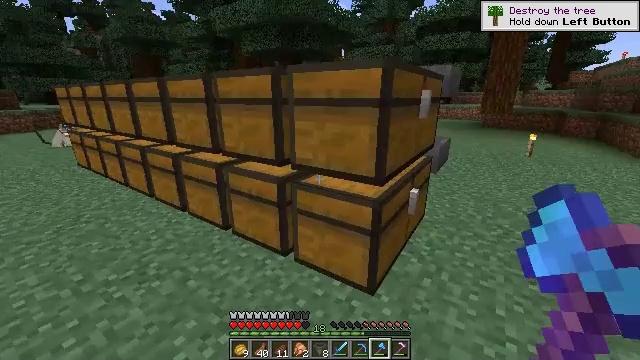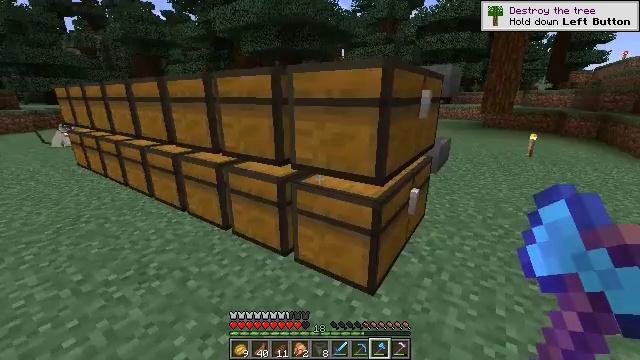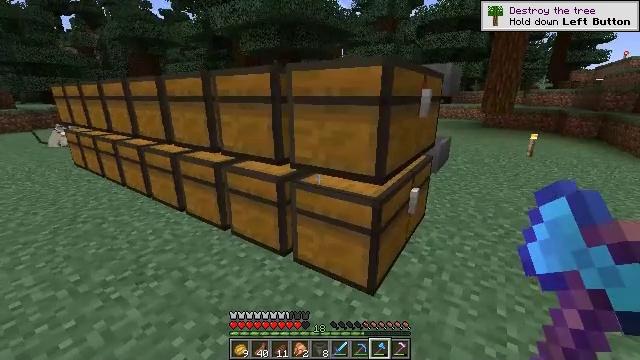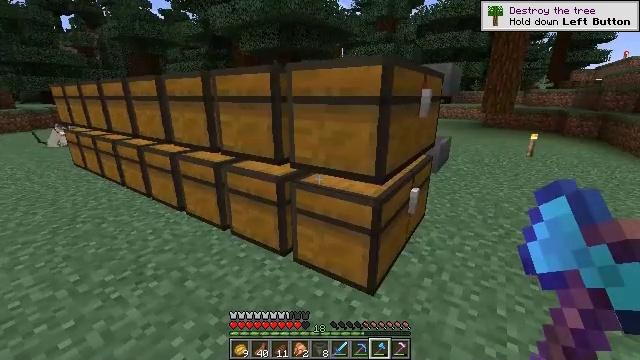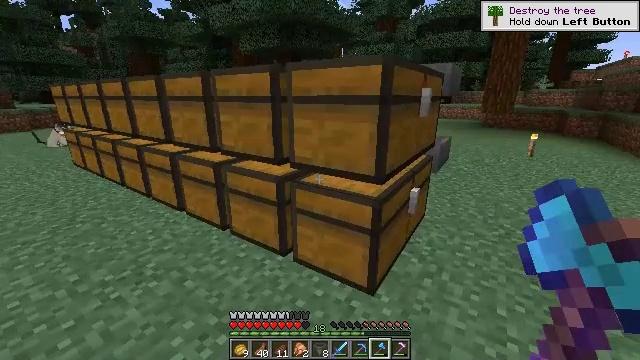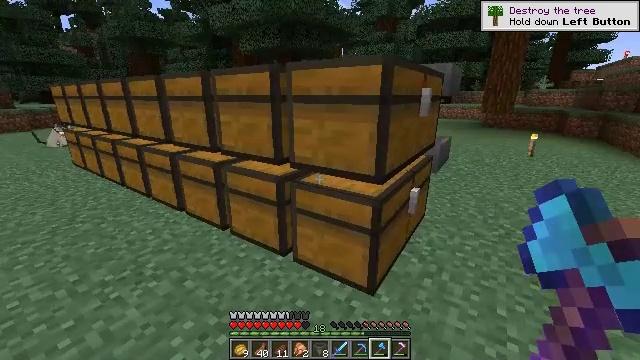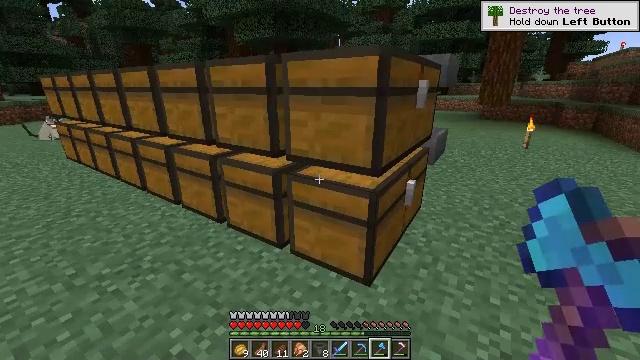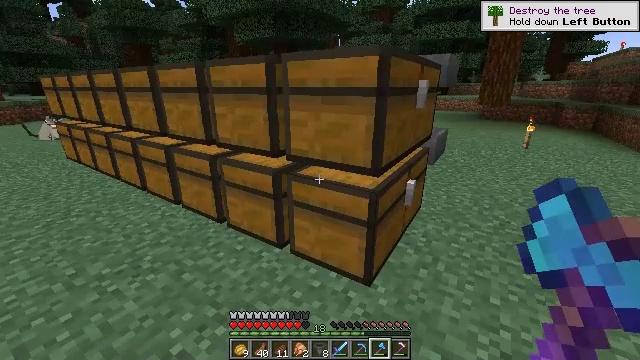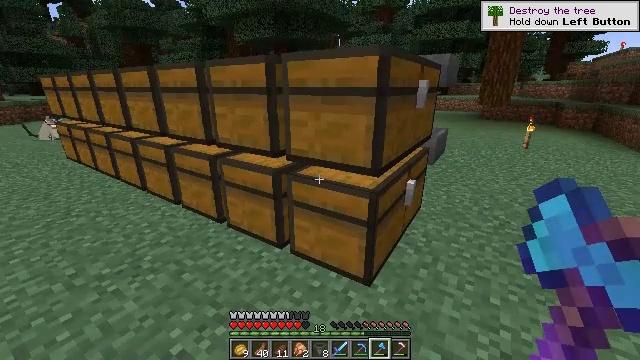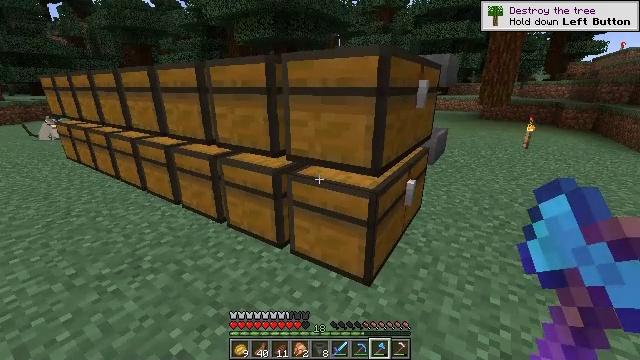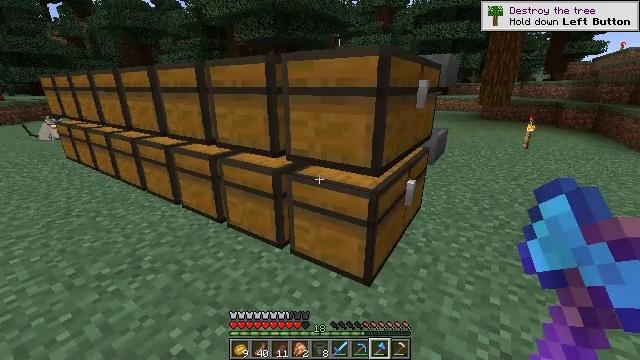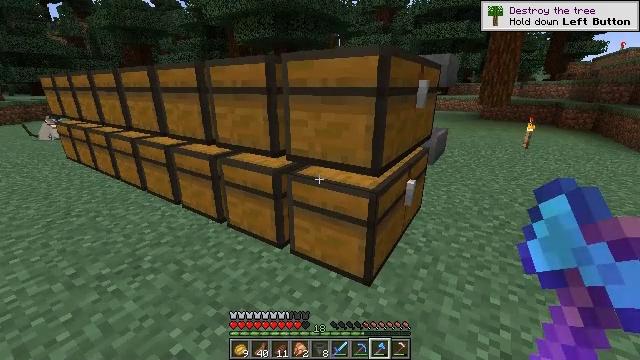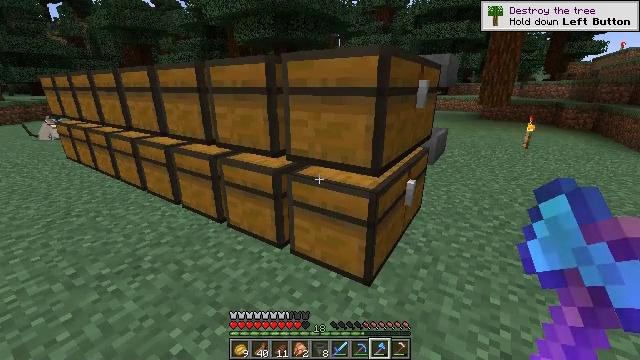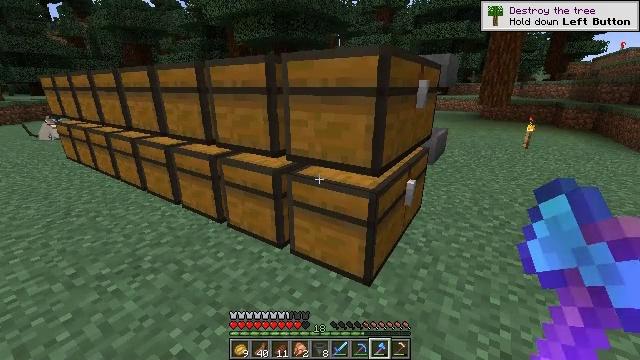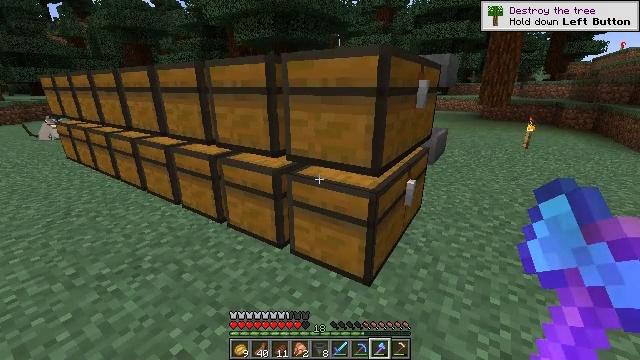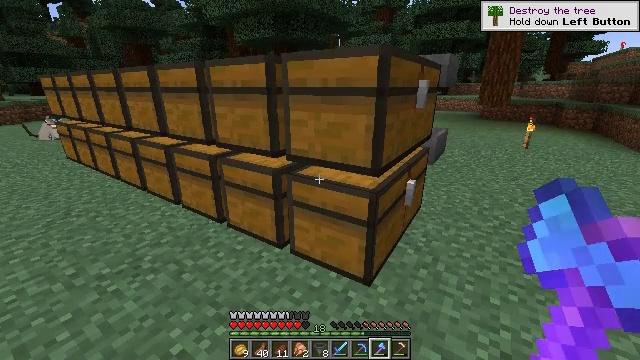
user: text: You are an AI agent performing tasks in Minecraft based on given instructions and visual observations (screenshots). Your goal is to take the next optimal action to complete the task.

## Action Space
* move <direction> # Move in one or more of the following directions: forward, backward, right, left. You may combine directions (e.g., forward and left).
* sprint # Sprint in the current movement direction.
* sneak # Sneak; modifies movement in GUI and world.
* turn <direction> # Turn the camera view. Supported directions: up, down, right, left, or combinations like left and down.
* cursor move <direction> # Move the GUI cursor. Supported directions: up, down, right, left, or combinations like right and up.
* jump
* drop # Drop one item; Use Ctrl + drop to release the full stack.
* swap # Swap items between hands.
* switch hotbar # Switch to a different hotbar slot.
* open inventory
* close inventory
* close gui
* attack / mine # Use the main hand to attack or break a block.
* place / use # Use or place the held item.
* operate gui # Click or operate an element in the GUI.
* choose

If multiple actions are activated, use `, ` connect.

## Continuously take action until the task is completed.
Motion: motion action
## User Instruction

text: Attack the large fern to gather it.
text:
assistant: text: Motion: no_op
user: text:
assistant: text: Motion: no_op
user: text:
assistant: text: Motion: no_op
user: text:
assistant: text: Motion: no_op
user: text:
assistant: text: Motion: no_op
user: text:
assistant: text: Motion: turn down
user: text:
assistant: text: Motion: no_op
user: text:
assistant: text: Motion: no_op
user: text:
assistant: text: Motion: no_op
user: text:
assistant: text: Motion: no_op
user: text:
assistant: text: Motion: no_op
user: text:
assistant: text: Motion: no_op
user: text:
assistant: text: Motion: no_op
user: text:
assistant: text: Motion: no_op
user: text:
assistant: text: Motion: no_op
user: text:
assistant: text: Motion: no_op
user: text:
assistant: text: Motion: no_op
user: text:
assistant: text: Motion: no_op
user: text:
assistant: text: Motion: no_op
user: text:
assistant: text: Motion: no_op
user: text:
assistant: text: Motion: no_op
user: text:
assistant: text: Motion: no_op
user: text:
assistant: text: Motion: no_op
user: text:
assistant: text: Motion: no_op
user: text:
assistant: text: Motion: no_op
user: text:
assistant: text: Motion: no_op
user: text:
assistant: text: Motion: no_op
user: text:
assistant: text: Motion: no_op
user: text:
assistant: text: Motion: no_op
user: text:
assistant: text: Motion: no_op